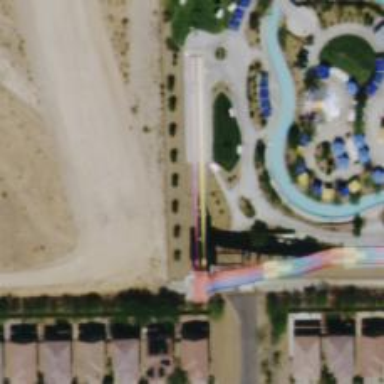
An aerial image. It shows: Water slide attraction.